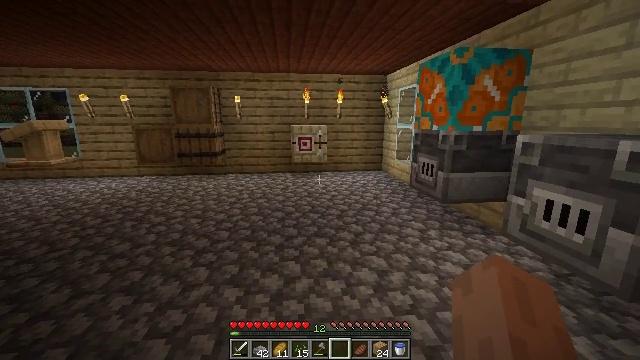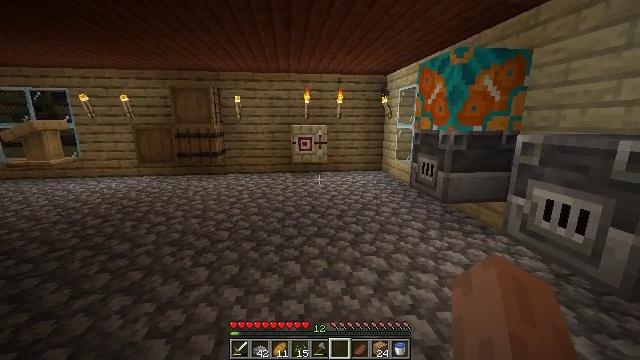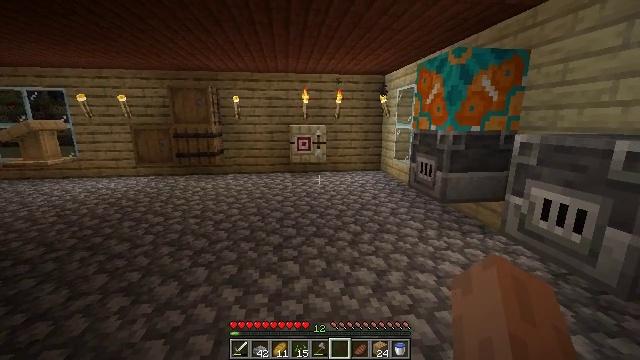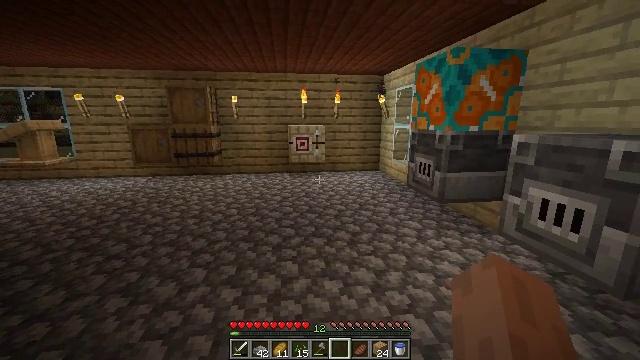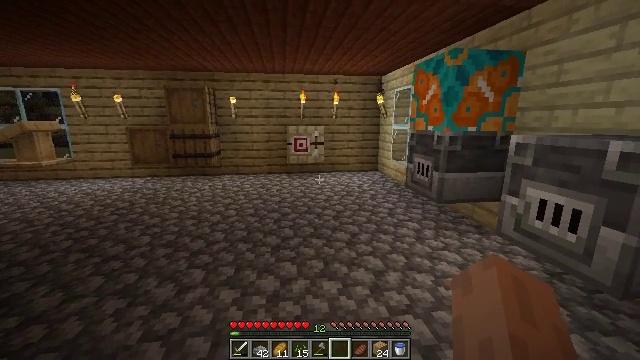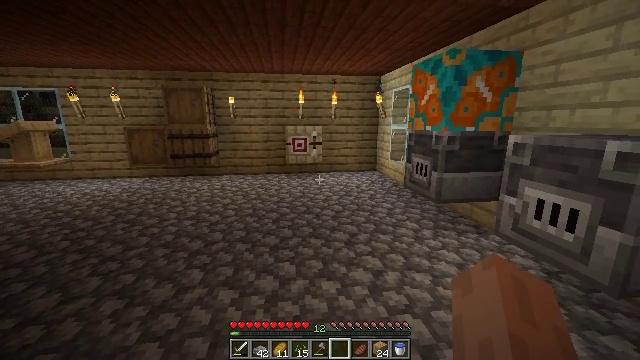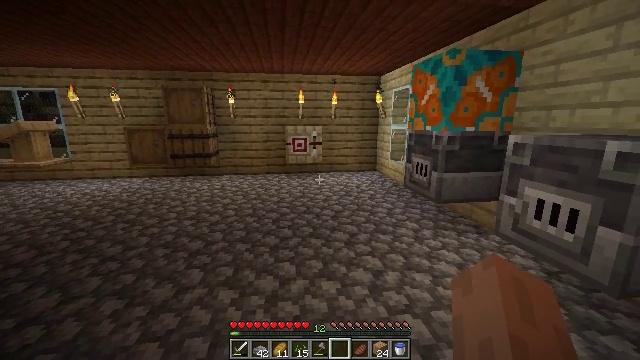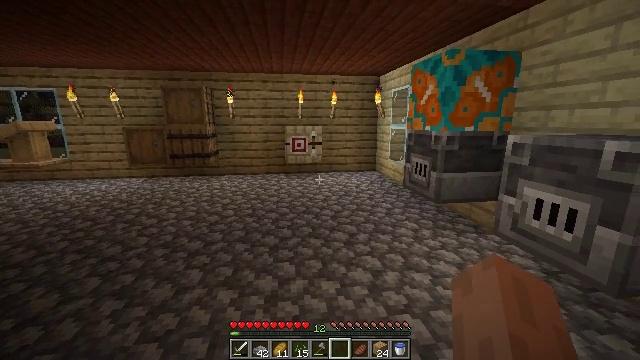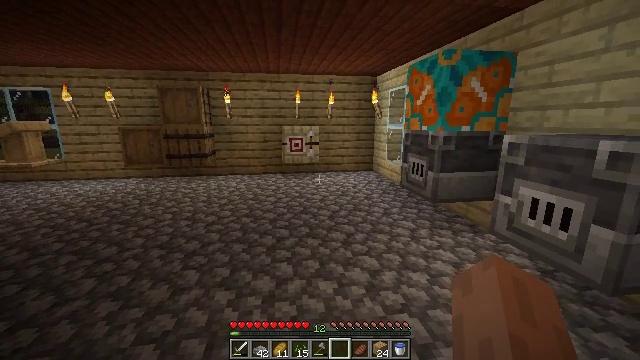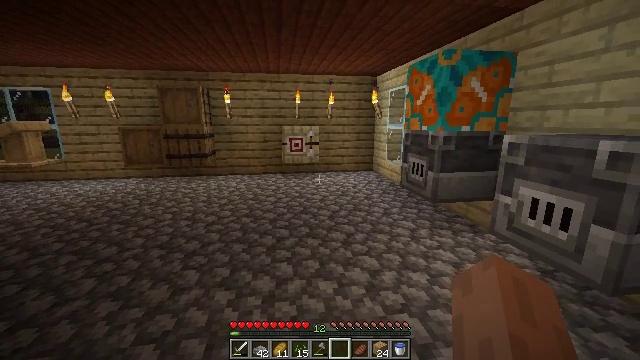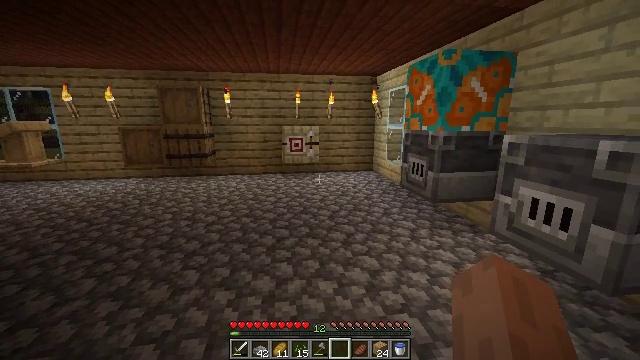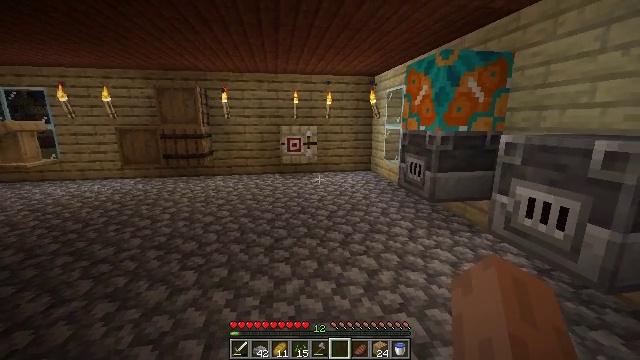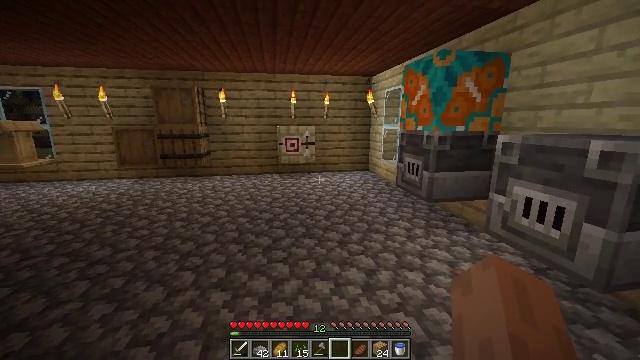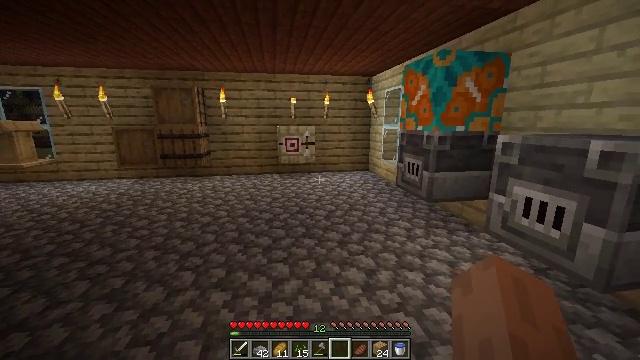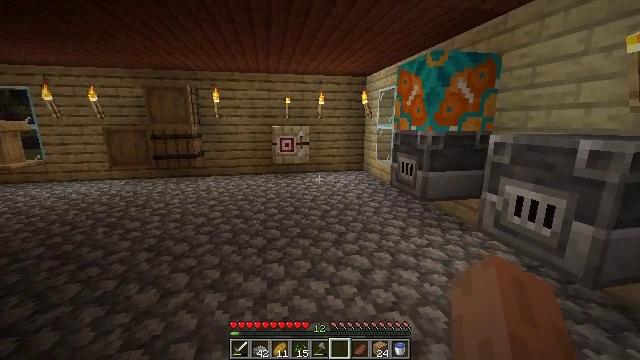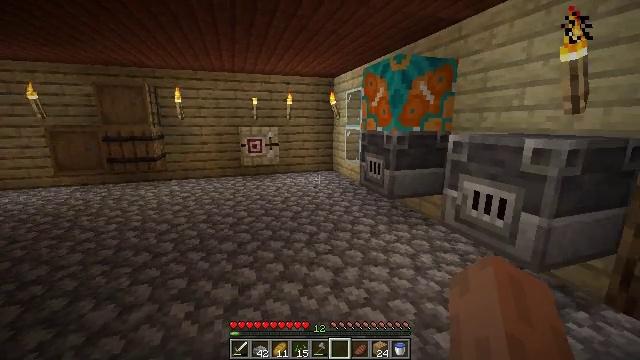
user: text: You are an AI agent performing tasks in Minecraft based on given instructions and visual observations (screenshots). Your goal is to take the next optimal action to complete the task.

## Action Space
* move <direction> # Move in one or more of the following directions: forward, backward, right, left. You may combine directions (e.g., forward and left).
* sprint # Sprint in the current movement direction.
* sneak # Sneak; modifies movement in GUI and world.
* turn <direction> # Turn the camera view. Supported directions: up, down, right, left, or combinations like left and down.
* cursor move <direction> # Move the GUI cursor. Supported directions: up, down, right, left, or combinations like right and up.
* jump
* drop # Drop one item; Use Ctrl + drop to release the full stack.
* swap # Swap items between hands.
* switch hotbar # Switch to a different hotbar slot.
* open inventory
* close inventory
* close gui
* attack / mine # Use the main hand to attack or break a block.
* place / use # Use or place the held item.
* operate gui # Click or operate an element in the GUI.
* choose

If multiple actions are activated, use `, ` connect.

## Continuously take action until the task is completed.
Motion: motion action
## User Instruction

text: Remove the cobblestone slab with a tool.
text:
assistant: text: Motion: no_op
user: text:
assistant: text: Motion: no_op
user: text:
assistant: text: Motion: no_op
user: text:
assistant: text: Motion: no_op
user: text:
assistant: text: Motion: no_op
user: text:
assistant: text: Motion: no_op
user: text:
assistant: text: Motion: no_op
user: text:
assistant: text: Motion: no_op
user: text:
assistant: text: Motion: no_op
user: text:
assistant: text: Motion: no_op
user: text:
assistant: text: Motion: no_op
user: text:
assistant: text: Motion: no_op
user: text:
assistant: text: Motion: no_op
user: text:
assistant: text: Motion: turn right
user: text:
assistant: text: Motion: turn right
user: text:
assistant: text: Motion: turn right
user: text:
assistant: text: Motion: turn right
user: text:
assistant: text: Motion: turn right
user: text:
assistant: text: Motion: no_op
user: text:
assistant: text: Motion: turn right
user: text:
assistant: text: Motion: no_op
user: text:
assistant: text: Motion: no_op
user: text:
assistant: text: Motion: turn right and down
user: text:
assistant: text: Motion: turn right and down
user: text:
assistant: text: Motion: turn right and down
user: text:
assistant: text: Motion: no_op
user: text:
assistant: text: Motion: turn right
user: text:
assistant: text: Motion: turn right
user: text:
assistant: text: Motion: turn right
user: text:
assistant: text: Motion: turn right